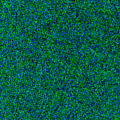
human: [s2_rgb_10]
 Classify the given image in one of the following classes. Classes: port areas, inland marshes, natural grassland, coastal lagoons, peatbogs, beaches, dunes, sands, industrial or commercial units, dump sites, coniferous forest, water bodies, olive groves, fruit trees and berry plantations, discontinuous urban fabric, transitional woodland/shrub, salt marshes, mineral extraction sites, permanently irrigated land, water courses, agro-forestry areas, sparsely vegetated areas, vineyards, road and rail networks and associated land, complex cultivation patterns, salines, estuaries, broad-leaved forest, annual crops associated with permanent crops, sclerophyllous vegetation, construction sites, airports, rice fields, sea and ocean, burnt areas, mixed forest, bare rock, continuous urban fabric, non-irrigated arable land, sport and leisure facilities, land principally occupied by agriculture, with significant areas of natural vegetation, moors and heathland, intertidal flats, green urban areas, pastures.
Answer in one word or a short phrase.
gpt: sea and ocean